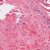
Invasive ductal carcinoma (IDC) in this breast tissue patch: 0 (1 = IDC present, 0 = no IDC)